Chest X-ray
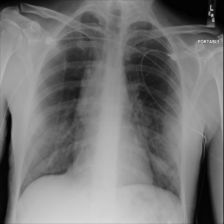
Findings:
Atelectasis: negative
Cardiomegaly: negative
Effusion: negative
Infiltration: negative
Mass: negative
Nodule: negative
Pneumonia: negative
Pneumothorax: negative
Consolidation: negative
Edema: negative
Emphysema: negative
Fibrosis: negative
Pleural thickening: negative
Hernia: negative